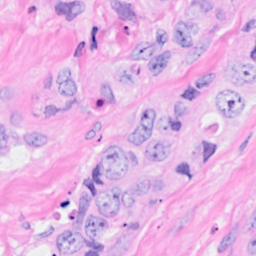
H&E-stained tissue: Breast